Lunar surface albedo tile
Center latitude: 21.844
Center longitude: -23.632
Resolution (meters per pixel, mean): 167.29
Tile area (km^2): 28980.21
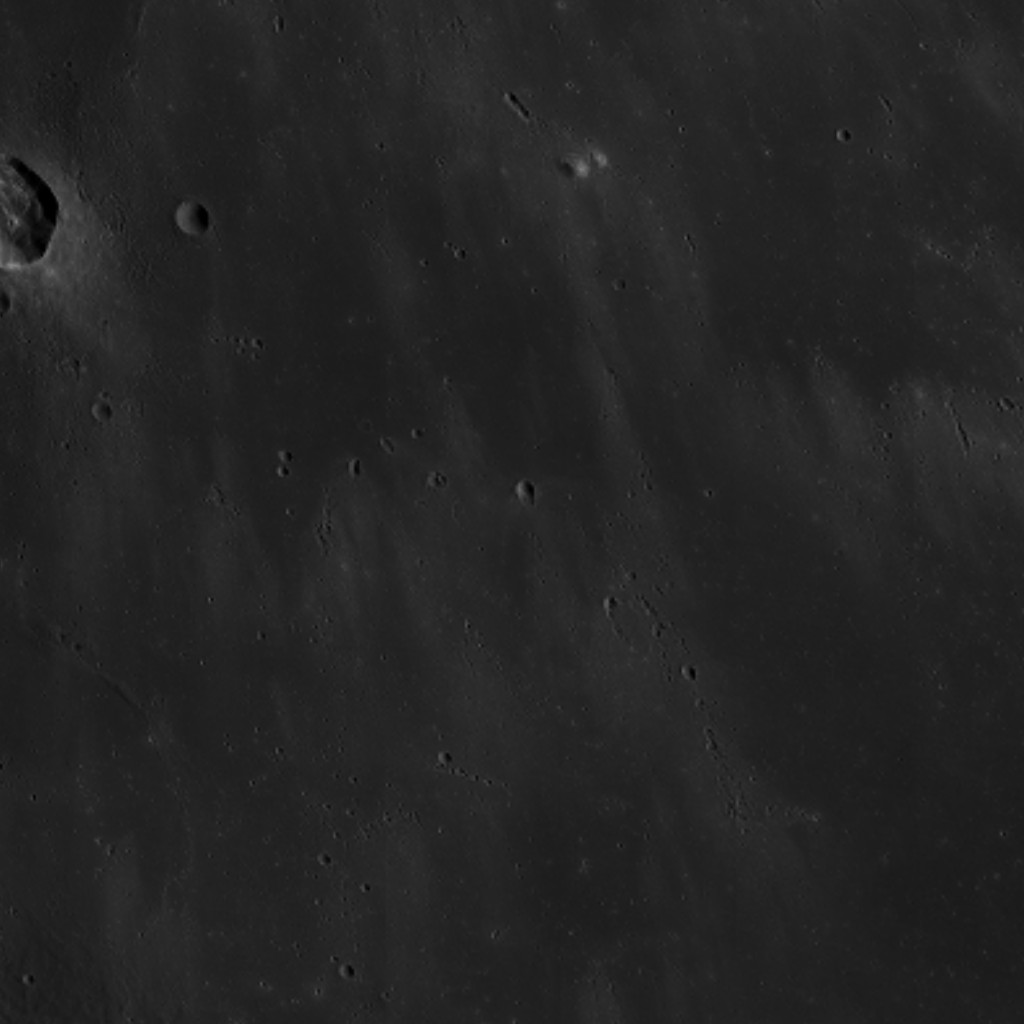